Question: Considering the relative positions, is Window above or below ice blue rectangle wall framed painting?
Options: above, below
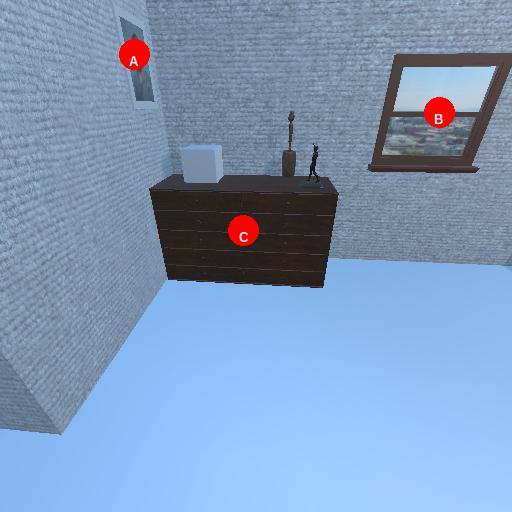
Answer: above